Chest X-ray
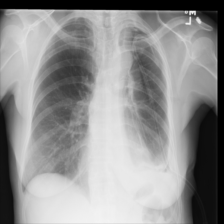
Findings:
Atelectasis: negative
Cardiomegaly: negative
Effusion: negative
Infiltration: negative
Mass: negative
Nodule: negative
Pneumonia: negative
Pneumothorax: positive
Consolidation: negative
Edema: negative
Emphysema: negative
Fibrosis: negative
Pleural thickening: negative
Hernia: negative